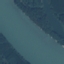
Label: River